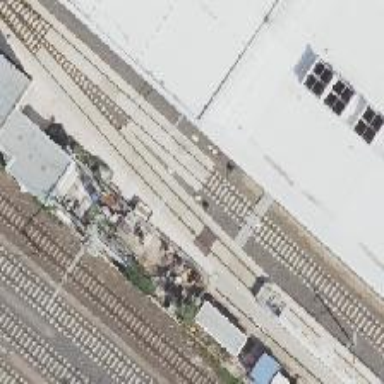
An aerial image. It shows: Abandoned railway yard is depicted.